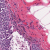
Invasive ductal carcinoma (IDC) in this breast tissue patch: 0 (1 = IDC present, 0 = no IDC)